Field crop: maize
Growth stage: 2
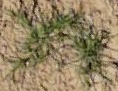
Species: salsola